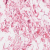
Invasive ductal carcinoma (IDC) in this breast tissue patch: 0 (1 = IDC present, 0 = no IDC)